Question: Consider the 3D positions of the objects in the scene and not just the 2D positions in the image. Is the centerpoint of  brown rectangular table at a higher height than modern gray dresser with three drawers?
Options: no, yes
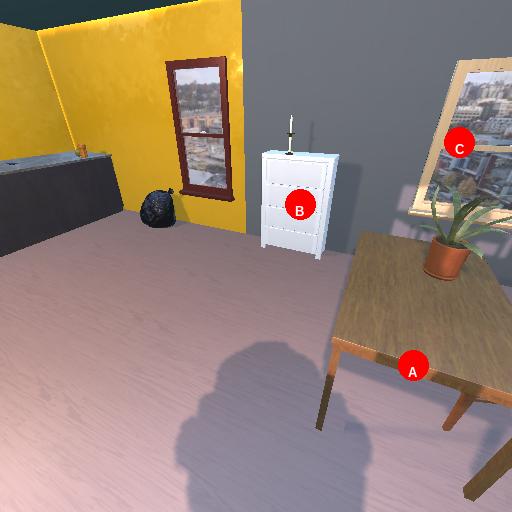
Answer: no